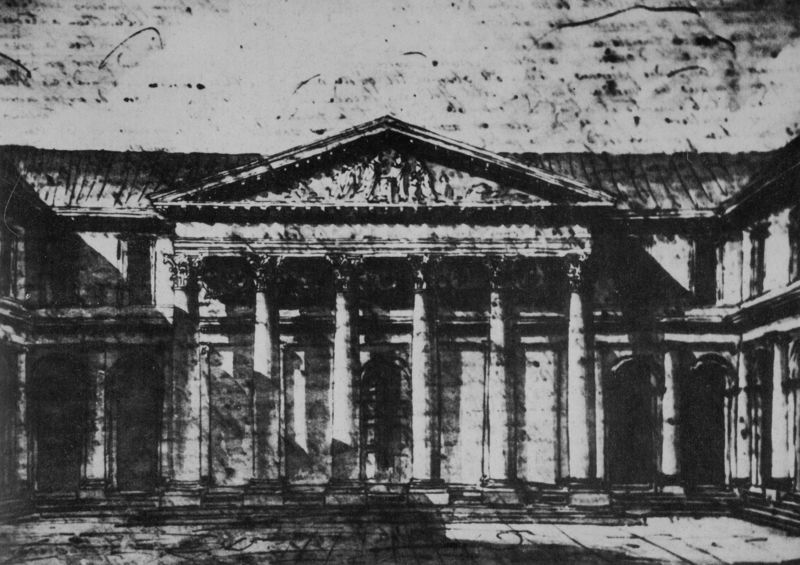
Titel: Ecole de Médecine von Gondouin, Innenhof
Künstler: Carl von Fischer
Standort: München
Institution: Architektursammlung der Technischen Universität
Schlagwörter: dunkel, himmel, schatten, weiß, fenster, frankreich, grau, licht, marmor, paris, schwarz, skizze, säule, säulen, zeichnung, anlage, dach, gebäude, haus, schloss, alt, architektur, sockel, klassizismus, oper, theater, renaissance, relief, schrift, düster, ansicht, bogen, fassade, pflaster, türen, giebel, grafik, graphik, hof, platz, pilaster, figuren, treppe, treppen, stufen, unscharf, foto, eingang, tusche, arkade, innenhof, kolonnade, berlin, antike, kloster, palast, kohle, druck, schwarz-weiß, scharz, text, kopie, architrav, arkaden, kapitelle, rom, kapitell, photo, fries, dreiecksgiebel, portal, karte, brief, ionisch, portikus, griechen, griechisch, fresken, plan, platten, tempel, museum, dorisch, postkarte, korinthisch, vordach, klassik, kapitel, monument, gebälk, säulengang, aufriss, hexastylos, hoffassade, kapittelle, korintisch, korinzisch, palästra, schwarz/weiß, säile, tempelfront, treppenpodest, tympanon, zeichung, ädikula, agora, artrium, geäbude, korinthische säulen, altes foto, archiektur, timpanon, temel, archtrav, alte aufnahme